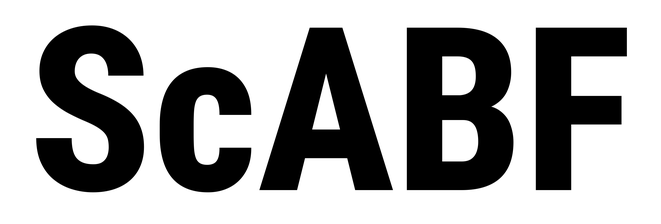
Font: Roboto_Condensed_ExtraBold